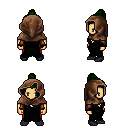
a pixel art fantasy rpg character, male body template, human, tanned skin, gray robe, red pants, green short topknot hairstyle, cloth hood, leather bracers, black shoes, four views (front, back, left, right), 2x2 character sprite sheet, small pixel art, hard edges, no anti-aliasing